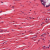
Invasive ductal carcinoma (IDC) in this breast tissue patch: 0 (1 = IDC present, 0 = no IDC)